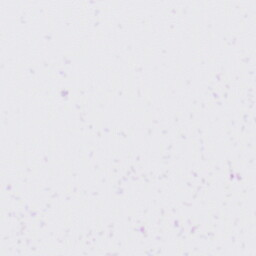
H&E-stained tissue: Liver